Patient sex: M
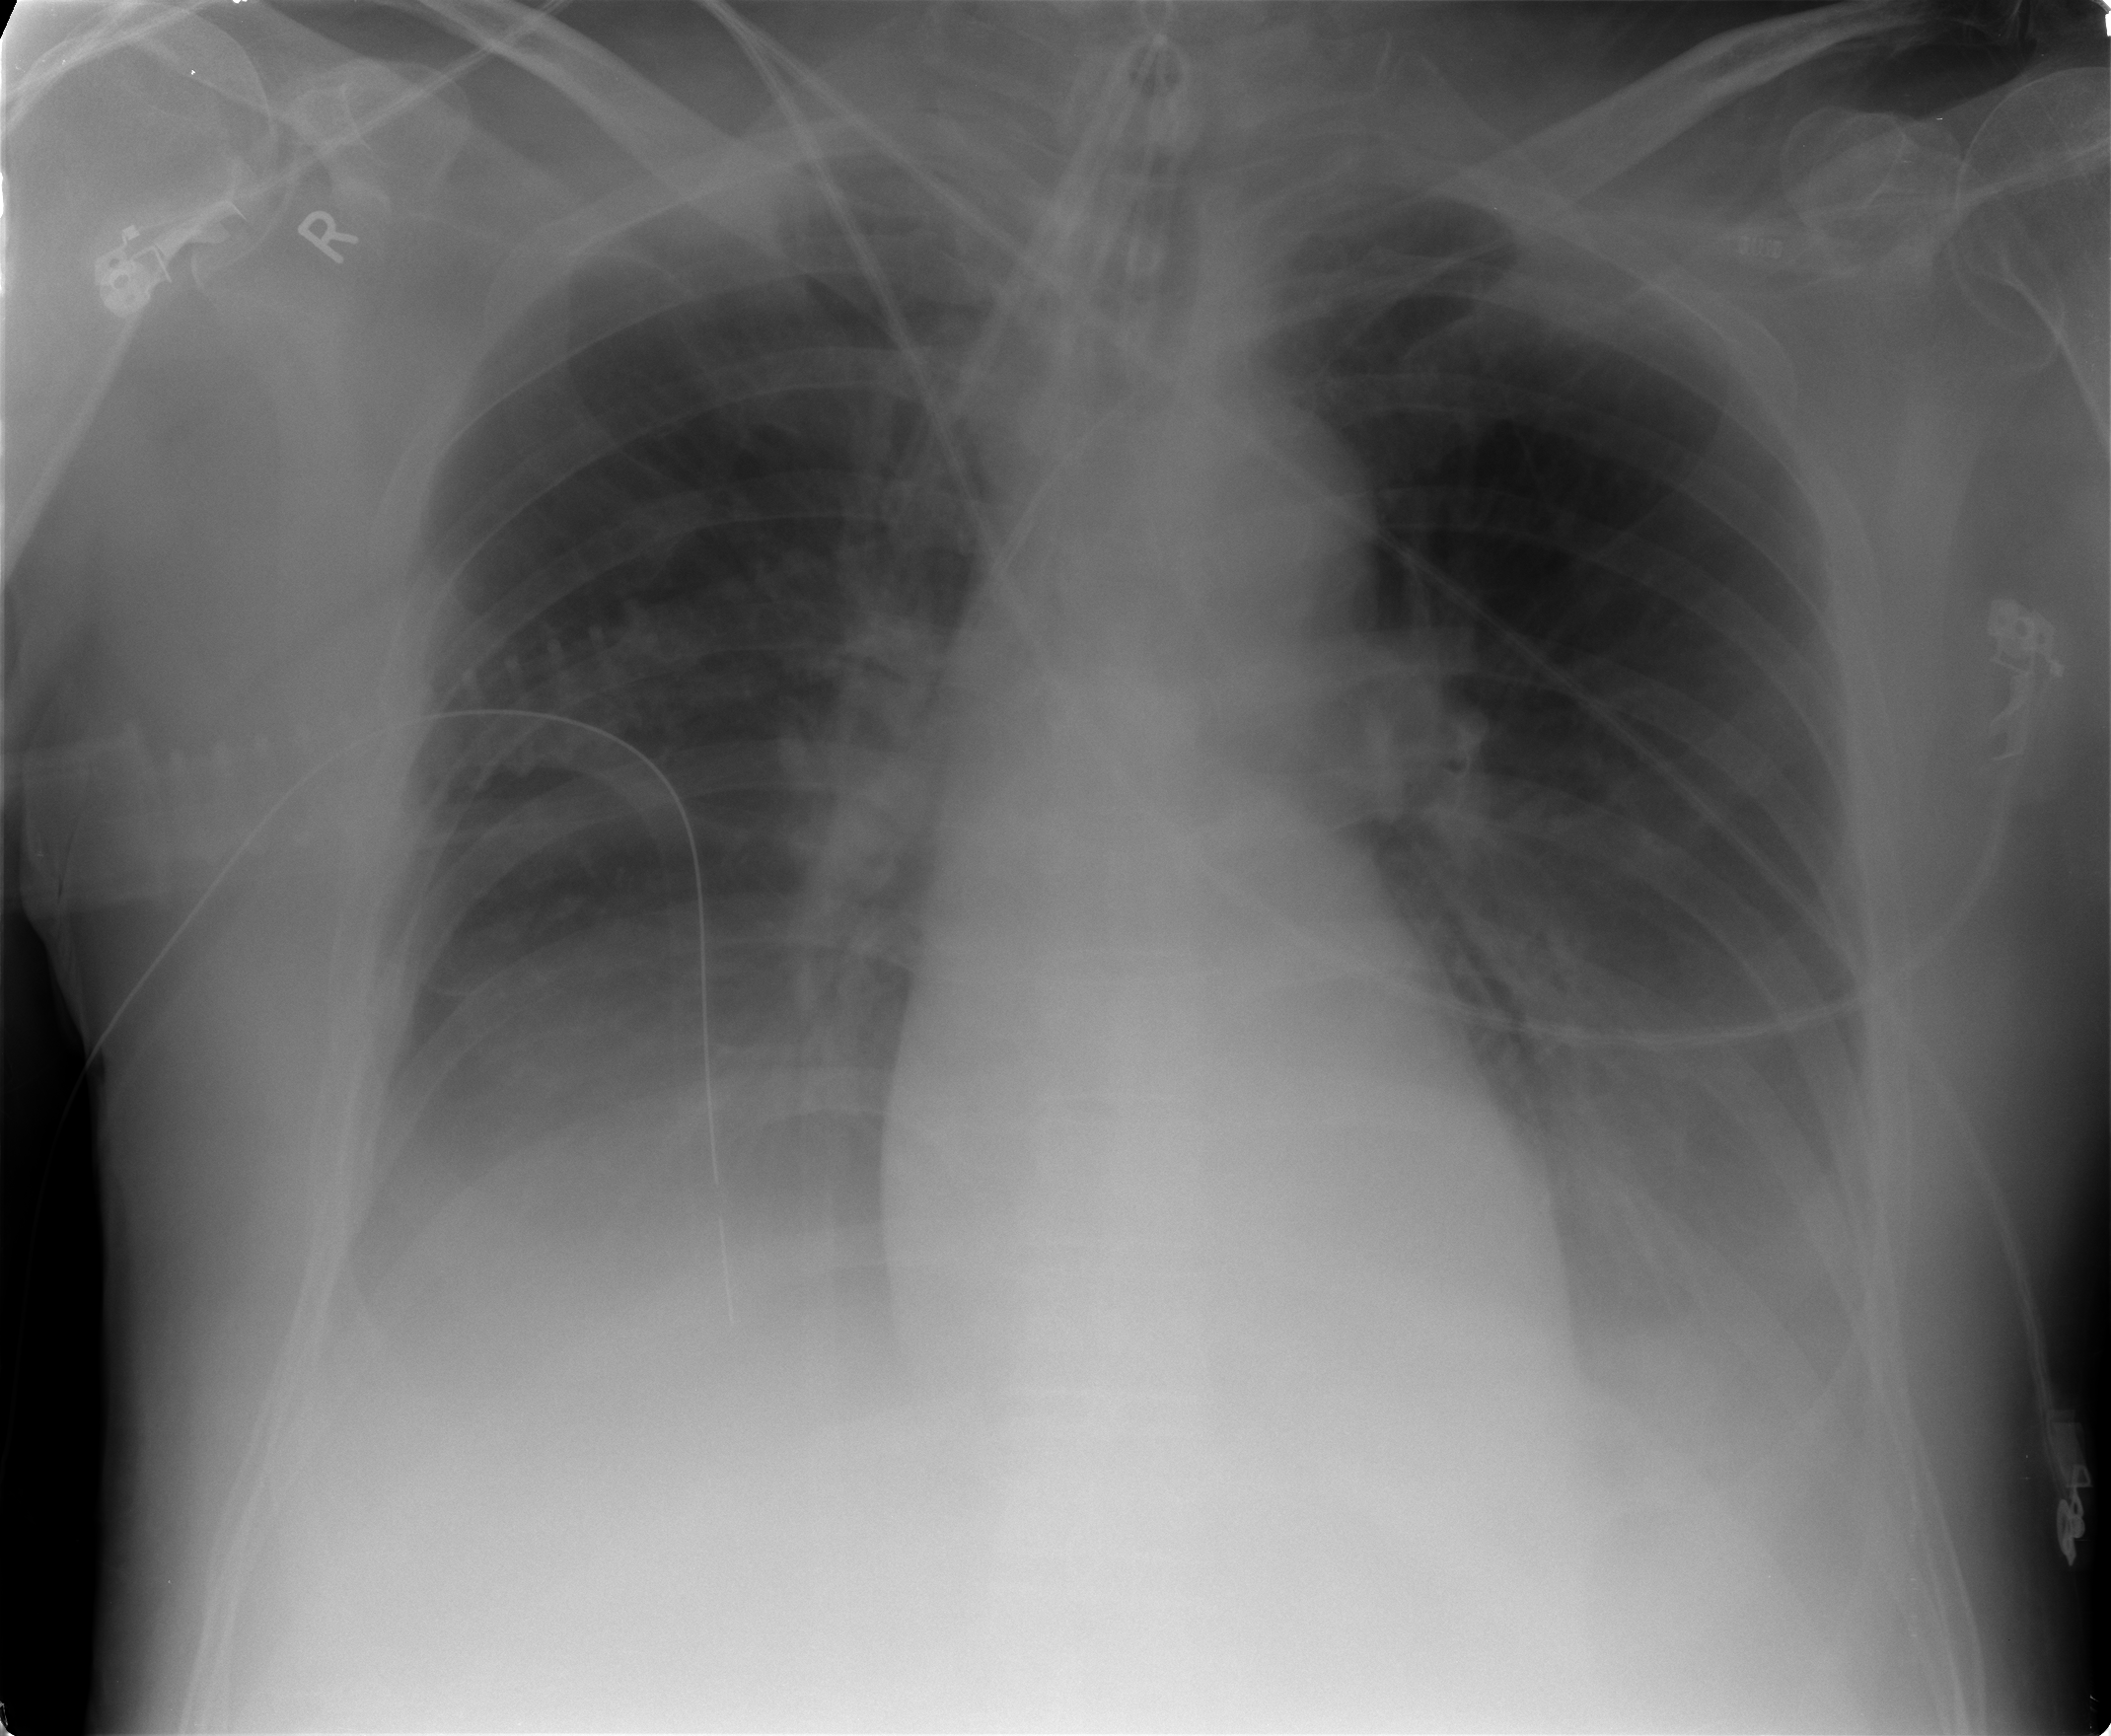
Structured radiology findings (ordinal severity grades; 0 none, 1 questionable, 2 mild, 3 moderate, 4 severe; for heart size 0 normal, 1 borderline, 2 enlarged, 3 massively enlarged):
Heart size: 0
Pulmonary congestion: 0
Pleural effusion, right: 2
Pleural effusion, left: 3
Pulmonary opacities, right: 0
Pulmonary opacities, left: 0
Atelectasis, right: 3
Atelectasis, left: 3